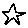
Label: star